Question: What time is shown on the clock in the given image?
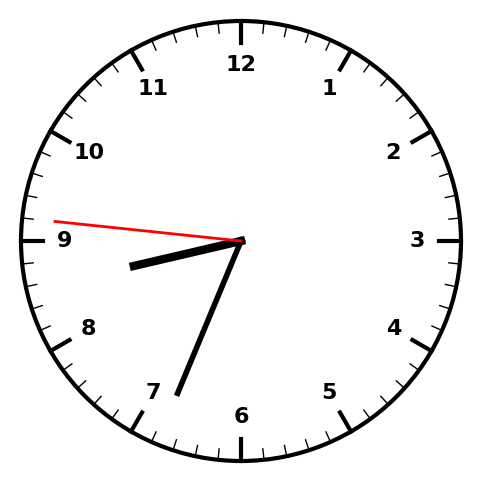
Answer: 08:33:46